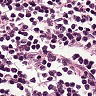
Metastatic tissue present: no